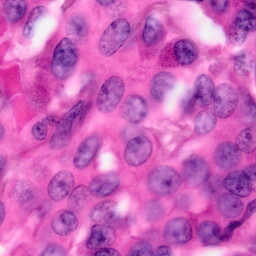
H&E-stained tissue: Pancreatic